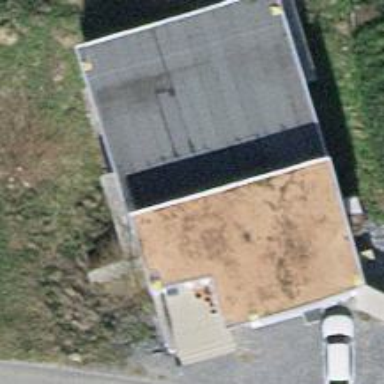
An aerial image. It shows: Detached building.